Interaction volume radius: 10 \u00c5
Interaction volume height: 20 \u00c5
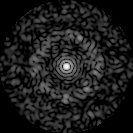
Disorder parameter: 0.8608